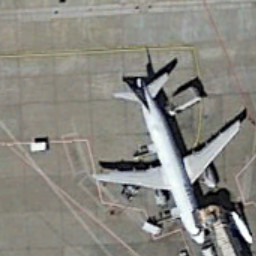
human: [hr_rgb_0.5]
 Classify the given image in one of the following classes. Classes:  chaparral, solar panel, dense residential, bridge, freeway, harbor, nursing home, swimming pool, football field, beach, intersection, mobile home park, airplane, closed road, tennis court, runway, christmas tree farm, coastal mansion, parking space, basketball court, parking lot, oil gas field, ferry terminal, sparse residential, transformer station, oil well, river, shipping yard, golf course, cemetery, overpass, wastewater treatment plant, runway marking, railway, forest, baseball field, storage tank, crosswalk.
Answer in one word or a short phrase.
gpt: airplane